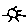
Label: sun